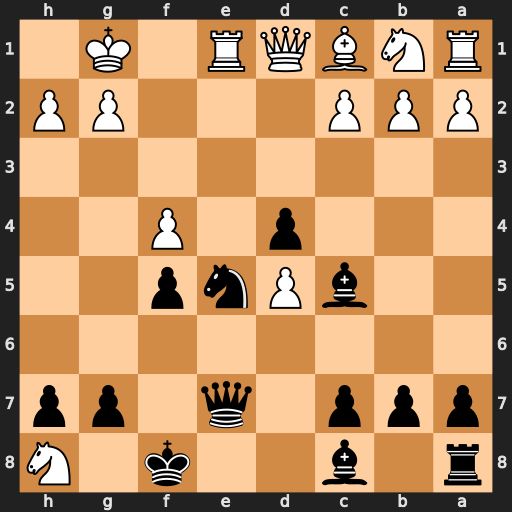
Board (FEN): r1b2k1N/ppp1q1pp/8/2bPnp2/3p1P2/8/PPP3PP/RNBQR1K1
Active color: b
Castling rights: -
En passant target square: -
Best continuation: d3+ Kh1 Ng4